Question: I'm beginning to use Django, and I have some problems. I want to create new post such as blog. So I use views.py with model.py and forms.py.
but when I enter the create.html, I was writing what i want to post, and then click 'create' button. but it wasn't save in django object. I check in admin site, but there is no object. I think it means save object is failed. but I don't know where is the problem. plz help me T.T
in views.py
'''
def create(request):
if request.method =="POST":
filled_form = ObForm(request.POST)
if filled_form.is_valid():
filled_form.save()
return redirect('index')
Ob_form = ObForm()
return render(request, 'create.html', {'Ob_form':Ob_form})
'''
in create.html
'''
<body>
<!-- form.py model saengseong -->
<form method="POST" action="">
{% csrf_token %}}
{{Ob_form.as_p}}
<input type="submit" value="hwagin" />
</form>
</body>
'''
in models.py
'''
from django.db import models
class Ob(models.Model):
title = models.CharField(max_length=50)
image = models.ImageField(null=True)
content = models.TextField(null=True)
update_at = models.DateTimeField(auto_now=True)
'''
in forms.py
'''
from django import forms
from .models import Ob
# modelpomeul sangsogbadaseo modelpomi doeeosseum
class ObForm(forms.ModelForm):
# eoddeon modelgwa daeeungdoeneunji malhaejum
class Meta:
model = Ob
fields = ( "title", "image", "content")
# model pom keoseuteom
# init - naejanghamsu - (haedang keulreseue deuleooneun yeoreogaji injareul badeul su issneun paramiteo)
def __init__(self, *args, **kwargs):
super().__init__(*args, **kwargs)
self.fields['title'].label = "jemog"
self.fields['image'].label = "sajin"
self.fields['content'].label = "jagisogaeseo naeyong"
self.fields['title'].widget.attrs.update({
'class': 'Ob_title',
'placeholder': 'jemog',
})
'''
and urls.py
'''
from django.urls import path
from .views import index, create, detail, delete, update
urlpatterns = [
path('', index, name="index"),
path('create/', create, name="create"),
path('detail/<int:Ob_id>', detail, name="detail"),
path('delete/<int:Ob_id>', delete, name="delete"),
path('update/<int:Ob_id>', update, name="update"),
]
'''

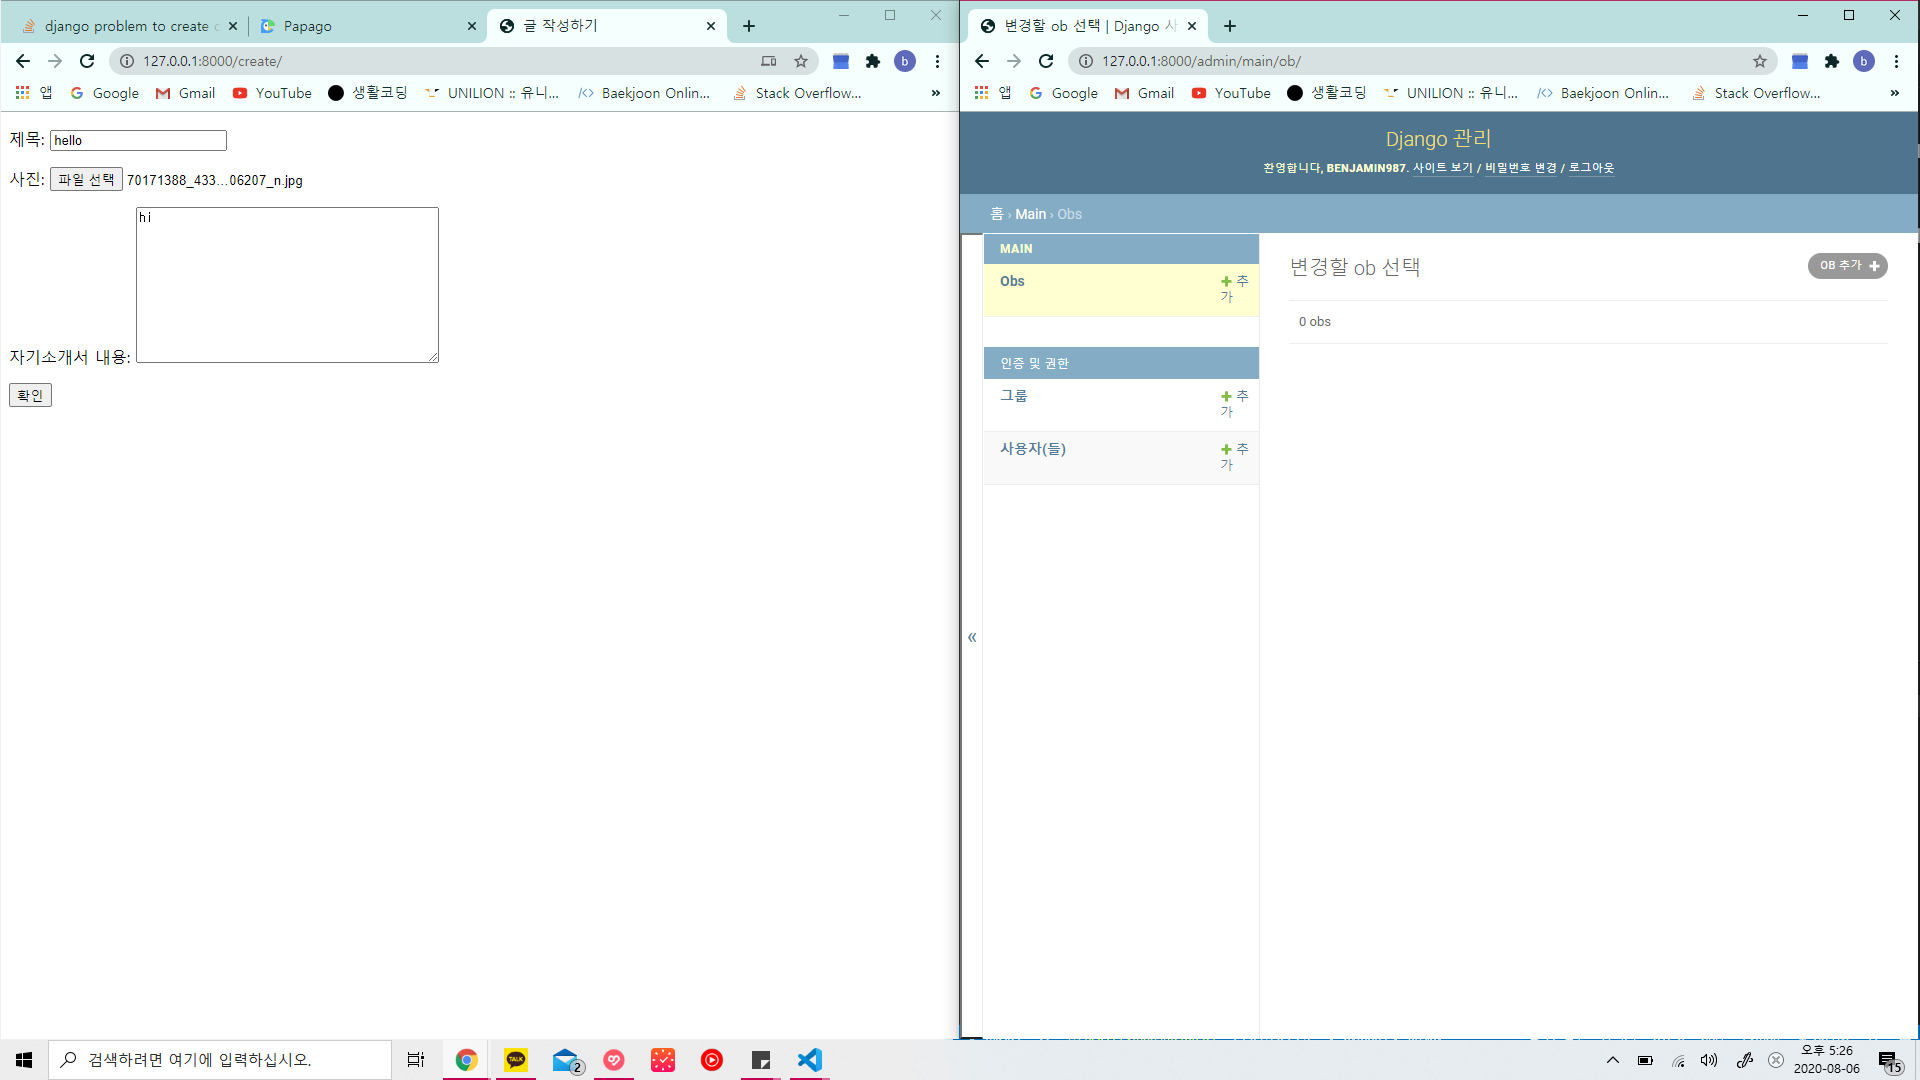
Answer: A bit of guesswork here, but it's probably the case that 'filled_form.is_valid()' is returning false, which will mean 'save()' is never reached. To test this simply, just put an 'else' and 'print' on the 'if'.
'''
if filled_form.is_valid():
filled_form.save()
return redirect('index')
else:
print("Form validation failed")
print(filled_form.errors)
'''
It's likely that you'd also want to return these errors to the user in the future, which means you'll need to make a couple of changes.
Right now, regardless of whether 'ObForm' validates successfully, you are creating a new instance and passing that to the user. My typical approach would be to declare the form variable at the top of the function, and if it isn't already set when it comes to render the view, create a new instance of the form then. This way, if the form was populated by the user already (i.e. the request was a POST) then the errors will be returned with their input, instead of clearing their input (which is really annoying from a user's point of view!).
As a side note, I'm going to guess that you submitted a form with empty image and content fields, and were expecting that to be stored in your database? Try changing your field declarations to:
'''
title = models.CharField(max_length=50)
image = models.ImageField(null=True, blank=True)
content = models.TextField(null=True, blank=True)
update_at = models.DateTimeField(auto_now=True)
'''
'null=True' tells the database to allow null values, but 'blank=True' tells the form validation to allow empty values.